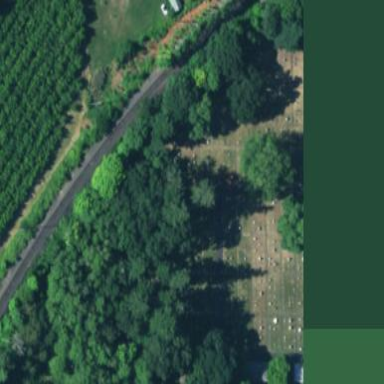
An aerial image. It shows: Graveyard area designated as cemetery.